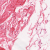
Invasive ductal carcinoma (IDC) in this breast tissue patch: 0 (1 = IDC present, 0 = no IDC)